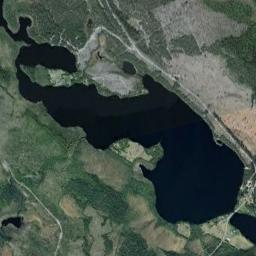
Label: lake